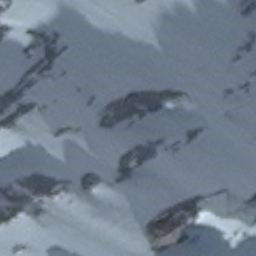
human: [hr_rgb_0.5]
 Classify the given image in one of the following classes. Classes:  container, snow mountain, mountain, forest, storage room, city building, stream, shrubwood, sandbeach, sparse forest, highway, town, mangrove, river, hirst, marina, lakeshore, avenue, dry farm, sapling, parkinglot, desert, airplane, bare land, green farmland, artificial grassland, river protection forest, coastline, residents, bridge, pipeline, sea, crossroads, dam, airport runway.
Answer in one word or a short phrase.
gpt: snow mountain